Interaction volume radius: 5 \u00c5
Interaction volume height: 15 \u00c5
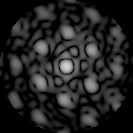
Disorder parameter: 0.4751